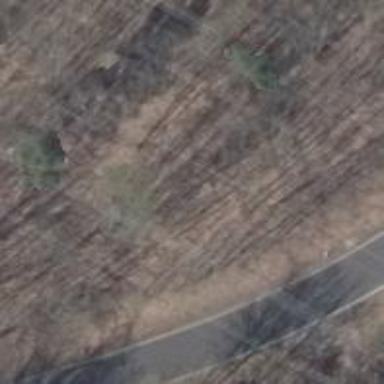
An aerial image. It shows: Compacted path road.